Question: Ok, well I made a simple 3D cube using VBO, and I wanted to load textures onto it. Only problem is that the textures are all messed up, here is my code:
'''
public void create() {
setup();
render();
}
private void makeCube(float x, float y, float z) {
int cube = glGenBuffers();
int texture = glGenBuffers();
FloatBuffer cubeBuffer;
FloatBuffer textureBuffer;
float highX = x + tileSize;
float highY = y + tileSize;
float highZ = z + tileSize;
float[] textureData = new float[]{
0,0,
1,0,
1,1,
0,1
};
textureBuffer = asFloatBuffer(textureData);
glBindBuffer(GL_ARRAY_BUFFER, texture);
glBufferData(GL_ARRAY_BUFFER, textureBuffer, GL_DYNAMIC_DRAW);
glBindBuffer(GL_ARRAY_BUFFER, 0);
float[] cubeData = new float[]{
/*Front Face*/
x, y, z,
highX, y, z,
highX, highY, z,
x, highY, z,
/*Back Face*/
x, y, highZ,
highX, y, highZ,
highX, highY, highZ,
x, highY, highZ,
/*Left Face*/
x, y, z,
x, y, highZ,
x, highY, highZ,
x, highY, z,
/*Right Face*/
highX, y, z,
highX, y, highZ,
highX, highY, highZ,
highX, highY, z,
/*Bottom Face*/
x, y, z,
x, y, highZ,
highX, y, highZ,
highX, y, z,
/*Top Face*/
x, highY, z,
x, highY, highZ,
highX, highY, highZ,
highX, highY, z,};
cubeBuffer = asFloatBuffer(cubeData);
glBindBuffer(GL_ARRAY_BUFFER, cube);
glBufferData(GL_ARRAY_BUFFER, cubeBuffer, GL_STATIC_DRAW);
glBindBuffer(GL_ARRAY_BUFFER, 0);
glBindBuffer(GL_ARRAY_BUFFER, cube);
}
private void renderCube() {
textures.get(0).bind();
glEnableClientState(GL_VERTEX_ARRAY);
glEnableClientState(GL_TEXTURE_COORD_ARRAY);
glVertexPointer(3, GL_FLOAT, 0, 0);
glTexCoordPointer(2, GL_FLOAT, 0, 0);
glDrawArrays(GL_QUADS, 0, 22);
glDisableClientState(GL_VERTEX_ARRAY);
glDisableClientState(GL_TEXTURE_COORD_ARRAY);
}
private void render() {
while (!Display.isCloseRequested()) {
glClear(GL_COLOR_BUFFER_BIT | GL_DEPTH_BUFFER_BIT);
glLoadIdentity();
camera();
renderCube();
Display.update();
Display.sync(30);
}
Display.destroy();
System.exit(0);
}
private void setup() {
try {
Display.setDisplayMode(new DisplayMode(frameWidth, frameHeight));
Display.setTitle("3D Project");
Display.setVSyncEnabled(vSync);
Display.create();
} catch (LWJGLException ex) {
Logger.getLogger(Camera.class.getName()).log(Level.SEVERE, null, ex);
}
glMatrixMode(GL_PROJECTION);
glLoadIdentity();
gluPerspective(fov, (float) Display.getWidth() / (float) Display.getHeight(), zNear, zFar);
//glOrtho(0, Display.getWidth(), Display.getHeight(), 0, -1, 1);
glMatrixMode(GL_MODELVIEW);
glEnable(GL_DEPTH_TEST);
glEnable(GL_TEXTURE_2D);
glLoadIdentity();
loadTextures();
makeCube(0, 0, -1);
}
'''

The only thing I think is wrong with this is my texture coordinate array, if so, can anyone give me a correct order?
Yes I flip my buffers, and yes my images are powers of 2.
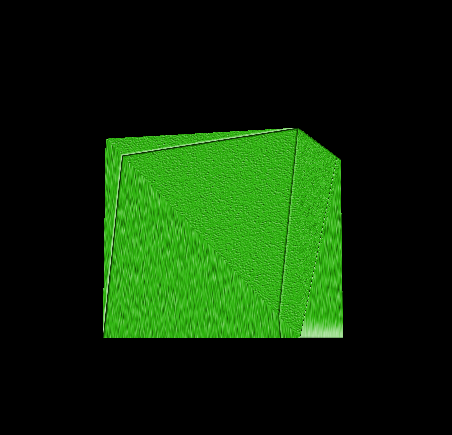
Answer: Your implementation of 'renderCube (...)' is faulty:
'''
private void renderCube() {
textures.get(0).bind();
glEnableClientState(GL_VERTEX_ARRAY);
glEnableClientState(GL_TEXTURE_COORD_ARRAY);
/* These two pointers reference the same memory! */
glVertexPointer(3, GL_FLOAT, 0, 0);
glTexCoordPointer(2, GL_FLOAT, 0, 0);
glDrawArrays(GL_QUADS, 0, 22);
glDisableClientState(GL_VERTEX_ARRAY);
glDisableClientState(GL_TEXTURE_COORD_ARRAY);
}
'''
What you need to do is bind the VBO for your vertex position immediately before calling 'glVertexPointer(3, GL_FLOAT, 0, 0)' and the VBO for your texture coordinates immediately before calling 'glTexCoordPointer(2, GL_FLOAT, 0, 0)'.
These functions establish pointers to memory relative to the address space defined by whatever VBO is bound at the time you call them (or actual system memory pointers if you are not using VBOs).
'''
/* Setup Position Pointer */
glBindBuffer (GL_ARRAY_BUFFER, cube);
glVertexPointer (3, GL_FLOAT, 0, 0);
/* Setup Texture Coordinate Pointer */
glBindBuffer (GL_ARRAY_BUFFER, texture);
glTexCoordPointer (2, GL_FLOAT, 0, 0);
'''